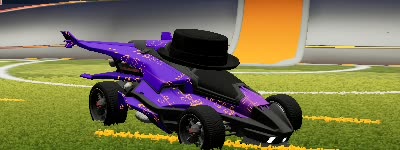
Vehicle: aftershock